Question: I have made MANY parameterised queries in my time on this lovely planet, and none have thrown an error like this... WTFudge?!?!
ERROR:
'''
There was an error parsing the query. [
Token line number = 1,
Token line offset = 20,
Token in error = @table ]
'''
Obviously the compiler doesn't like my SQL statement... but I see no problem???
Here is my code.
'''
using (SqlCeConnection con = new SqlCeConnection(_connection))
{
string sqlString = "SELECT @colID FROM @table WHERE @keyCol = @key";
SqlCeCommand cmd = new SqlCeCommand(sqlString, con);
cmd.Parameters.Add(new SqlCeParameter("@table", tableName));
cmd.Parameters.Add(new SqlCeParameter("@colID", columnIdName));
cmd.Parameters.Add(new SqlCeParameter("@keyCol", keyColumnName));
cmd.Parameters.Add(new SqlCeParameter("@key", key));
try
{
con.Open();
return cmd.ExecuteScalar();
}
catch (Exception ex)
{
Console.Write(ex.Message);
throw new System.InvalidOperationException("Invalid Read. Are You Sure The Record Exists", ex);
}
finally
{
if (con.State == ConnectionState.Open)
con.Close();
cmd.Dispose();
GC.Collect();
}
}
'''
as you can see its a VERY simple SQL statement. I though "@table" may have been stupidly reserved or something... so ive tried @tableName, @var, @everything!!! dont know what the problem is.
During debug I checked that there was actually a @table parameter in the SqlCeParameterCollection And it was there. Clear as day!!

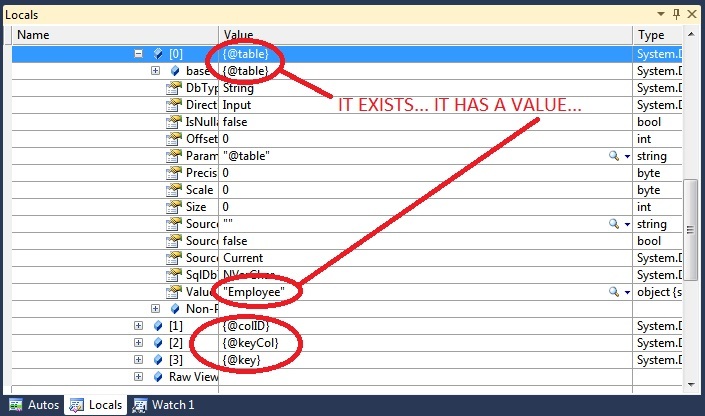
Answer: Since you are in C# (as opposed to stored procs)
'''
string sqlString = "SELECT " + columnIdName +
" FROM " +tableName "WHERE " + keyColumnName + "= @key";
'''
You will want to verify that columnIdName, tableName, keyColumnName are all restricted to a list of values (or at the very least, restrict the length to, say 50 characters), otherwise this procedure is optimized for insecurity and sql injection attacks.